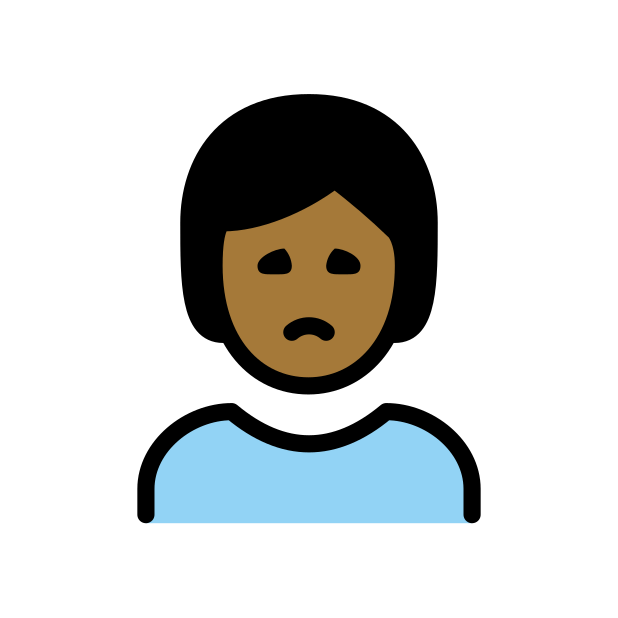
person frowning: medium-dark skin tone